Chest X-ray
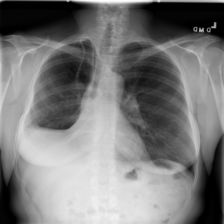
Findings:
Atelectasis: negative
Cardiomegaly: negative
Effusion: negative
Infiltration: negative
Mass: negative
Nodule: negative
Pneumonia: negative
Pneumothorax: negative
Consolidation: negative
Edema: negative
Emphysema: negative
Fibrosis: negative
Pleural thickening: negative
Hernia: negative